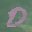
Label: 0